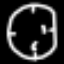
Label: clock